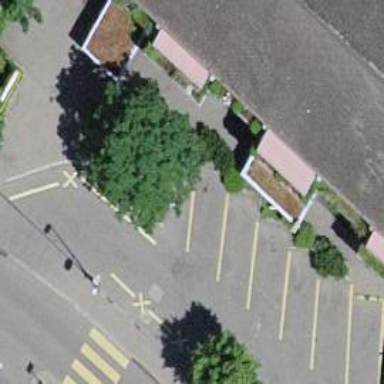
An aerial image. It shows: Post box.